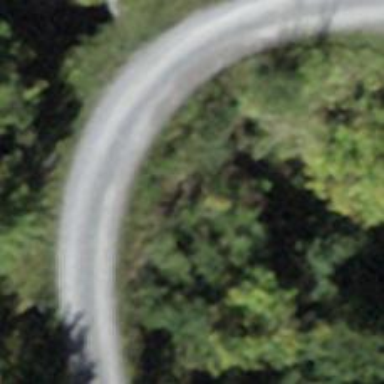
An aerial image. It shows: Culvert tunnel.